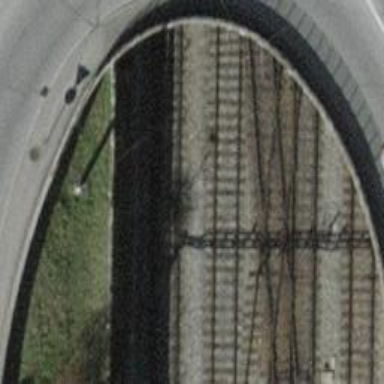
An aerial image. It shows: Railway crossing.